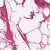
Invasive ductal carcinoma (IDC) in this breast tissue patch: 0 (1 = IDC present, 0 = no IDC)